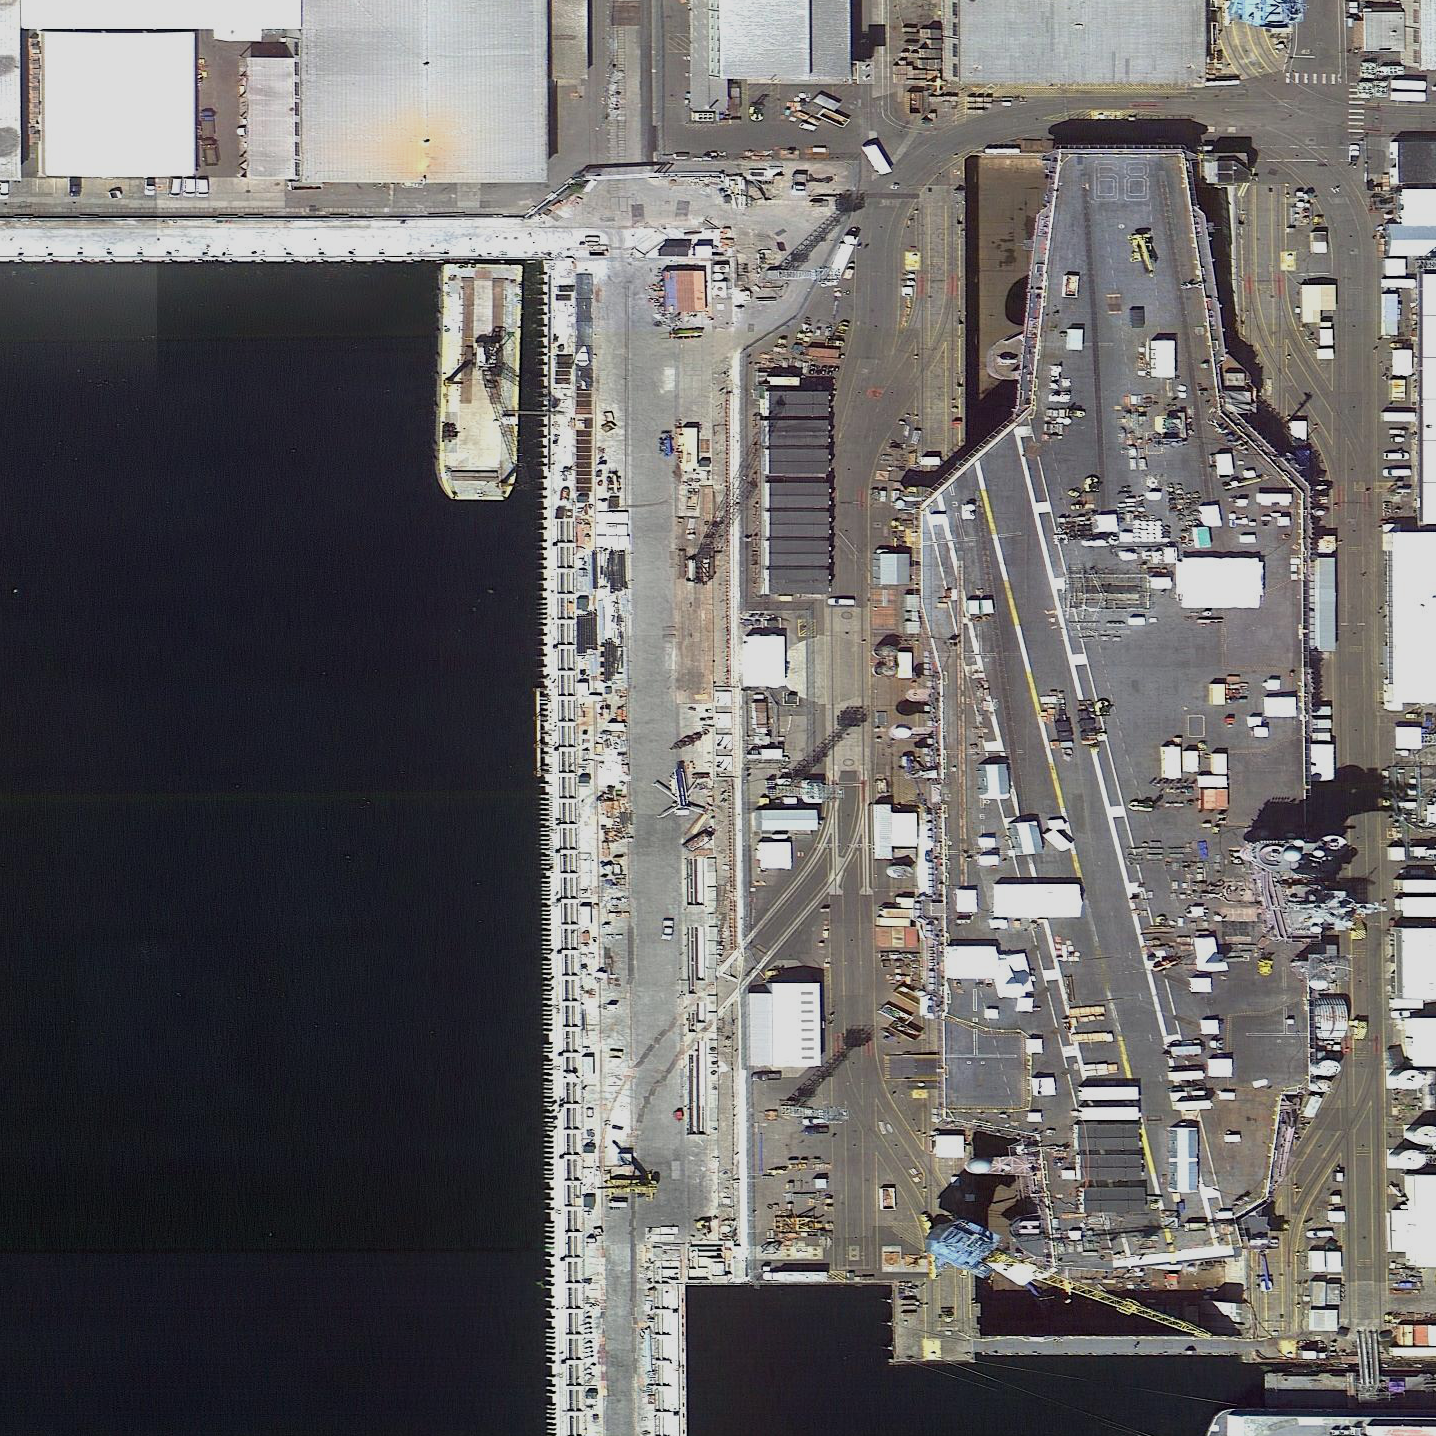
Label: aircraft_carrier